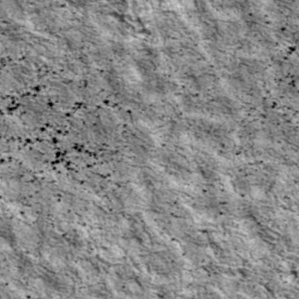
Label: non_frost